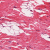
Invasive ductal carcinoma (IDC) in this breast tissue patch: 0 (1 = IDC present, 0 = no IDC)